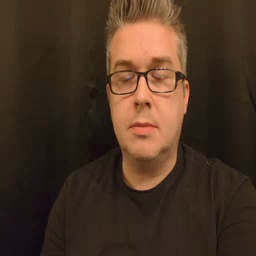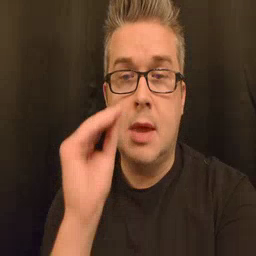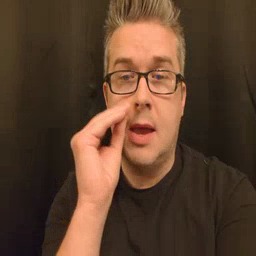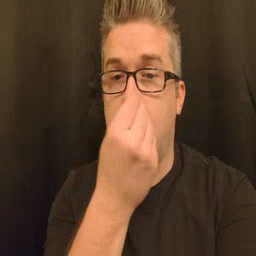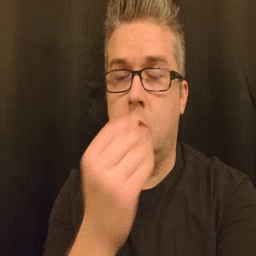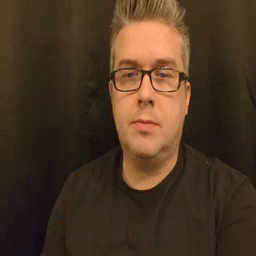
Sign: flower